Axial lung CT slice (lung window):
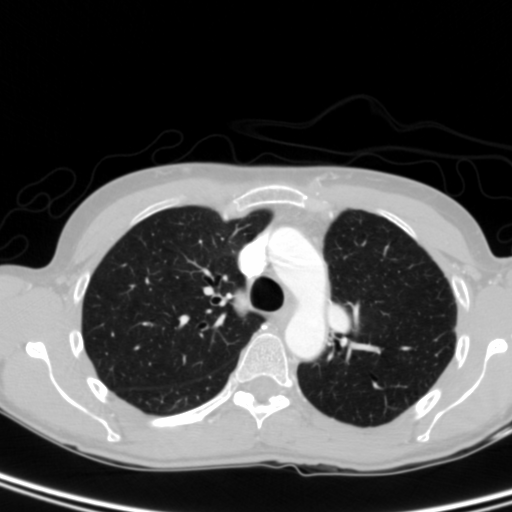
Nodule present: no